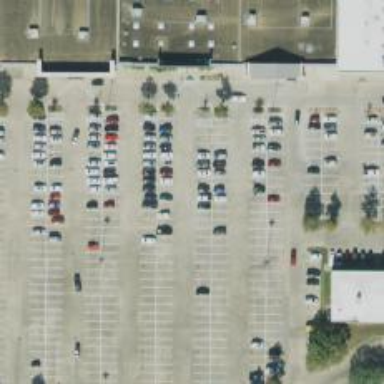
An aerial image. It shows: Parking space.